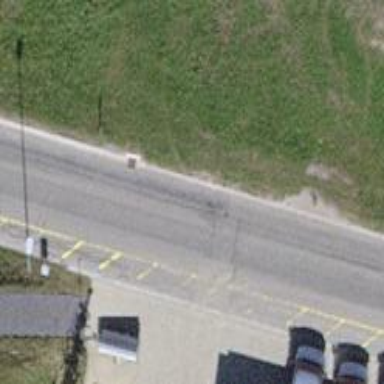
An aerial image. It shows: Unclassified road.